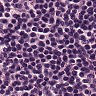
Metastatic tissue present: no